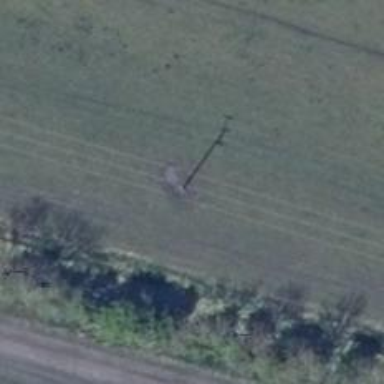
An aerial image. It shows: Power pole.